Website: home-depot
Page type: customer-info-address
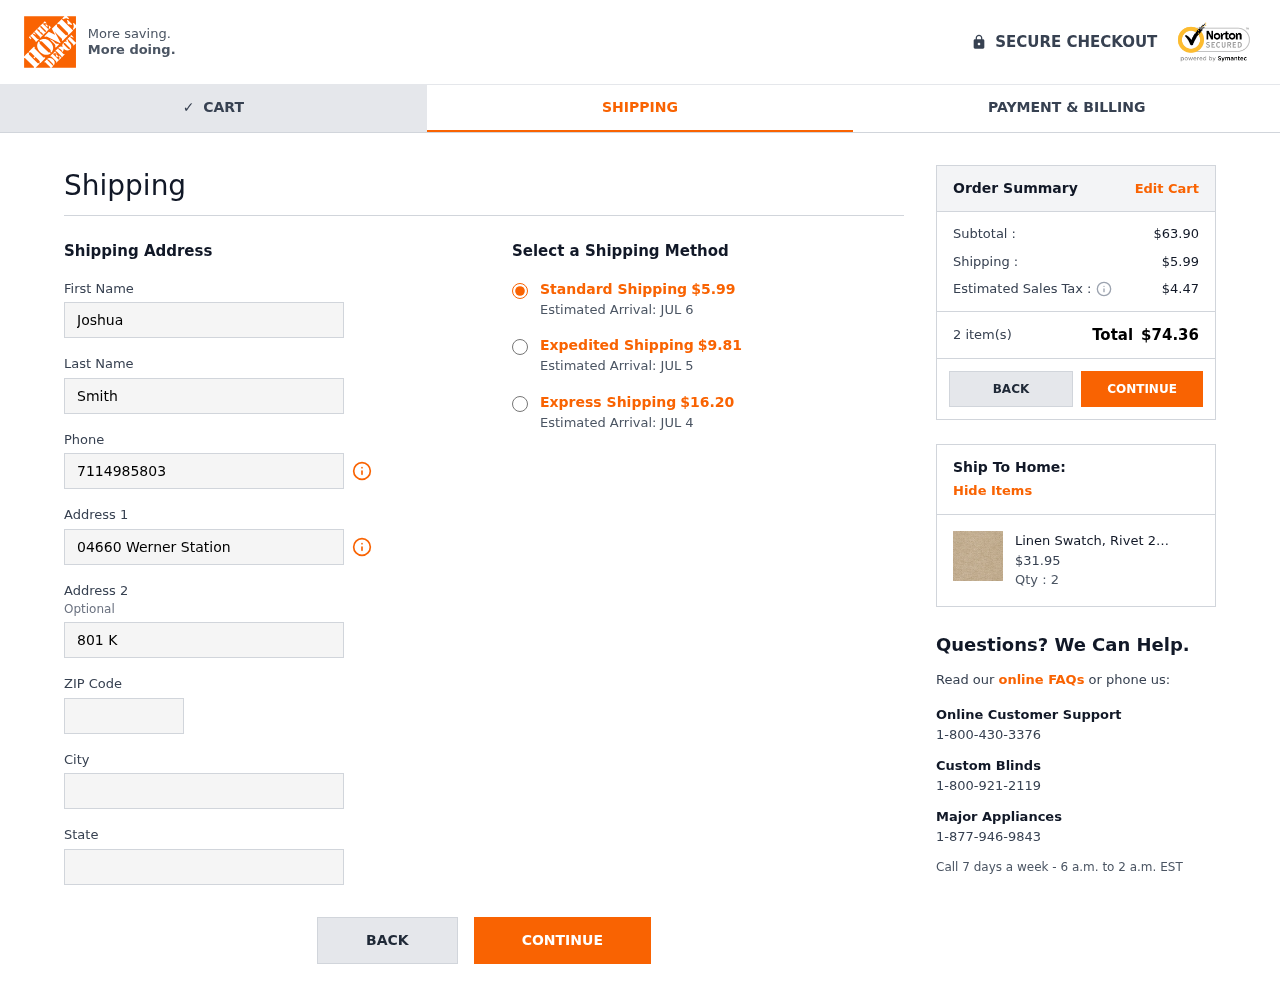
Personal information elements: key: PII_CITY
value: East Edwardland
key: PII_FIRSTNAME
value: Joshua
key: PII_LASTNAME
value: Smith
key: PII_PHONE
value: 7114985803
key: PII_POSTCODE
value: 25234
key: PII_STATE
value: Maryland
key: PII_STREET
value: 04660 Werner Station
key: PII_STREET2
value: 801 Kelsey Gardens
Product elements: key: PRODUCT1_NAME
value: Linen Swatch, Rivet 25010071
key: PRODUCT1_PRICE
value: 31.95
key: PRODUCT1_QUANTITY
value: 2
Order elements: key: ORDER_SHIPPING_COST
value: $5.99
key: ORDER_DELIVERY_DATE
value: Estimated Arrival: JUL 6
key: ORDER_SHIPPING_COST_EXPEDITED
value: $9.81
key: ORDER_DELIVERY_DATE_EXPEDITED
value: Estimated Arrival: JUL 5
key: ORDER_SHIPPING_COST_EXPRESS
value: $16.20
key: ORDER_DELIVERY_DATE_EXPRESS
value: Estimated Arrival: JUL 4
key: ORDER_SUBTOTAL
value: $63.90
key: ORDER_TAX
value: $4.47
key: ORDER_NUM_ITEMS
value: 2 item(s)
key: ORDER_TOTAL
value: $74.36